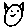
Label: cat